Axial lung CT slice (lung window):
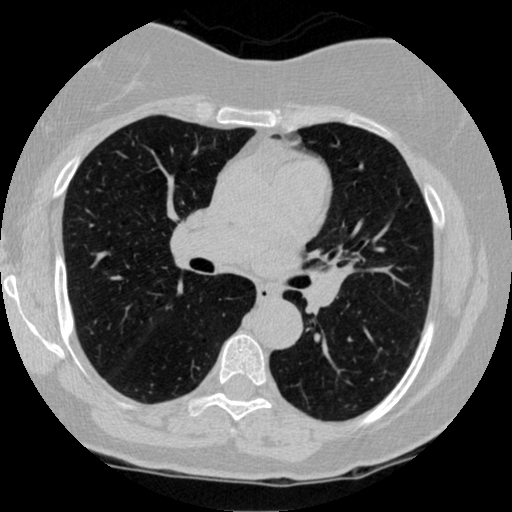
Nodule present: no